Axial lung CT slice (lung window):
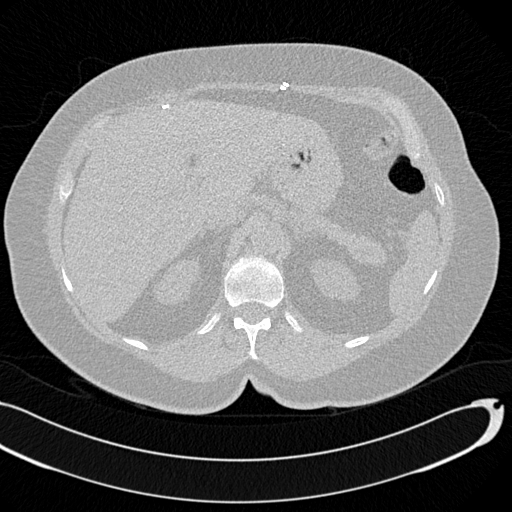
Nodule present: no